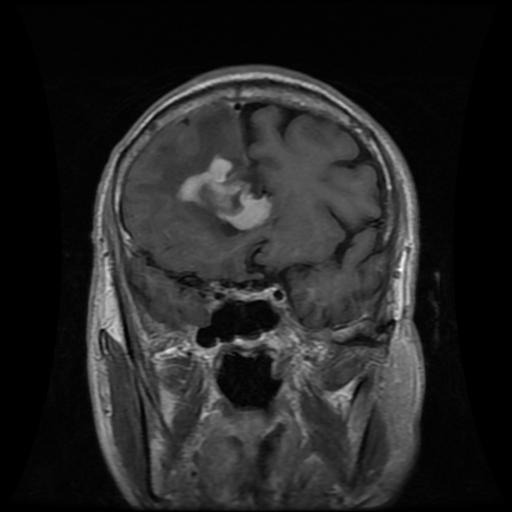
Label: glioma